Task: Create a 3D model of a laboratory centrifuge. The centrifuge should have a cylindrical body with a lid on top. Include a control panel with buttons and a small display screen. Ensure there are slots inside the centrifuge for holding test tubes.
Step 342:
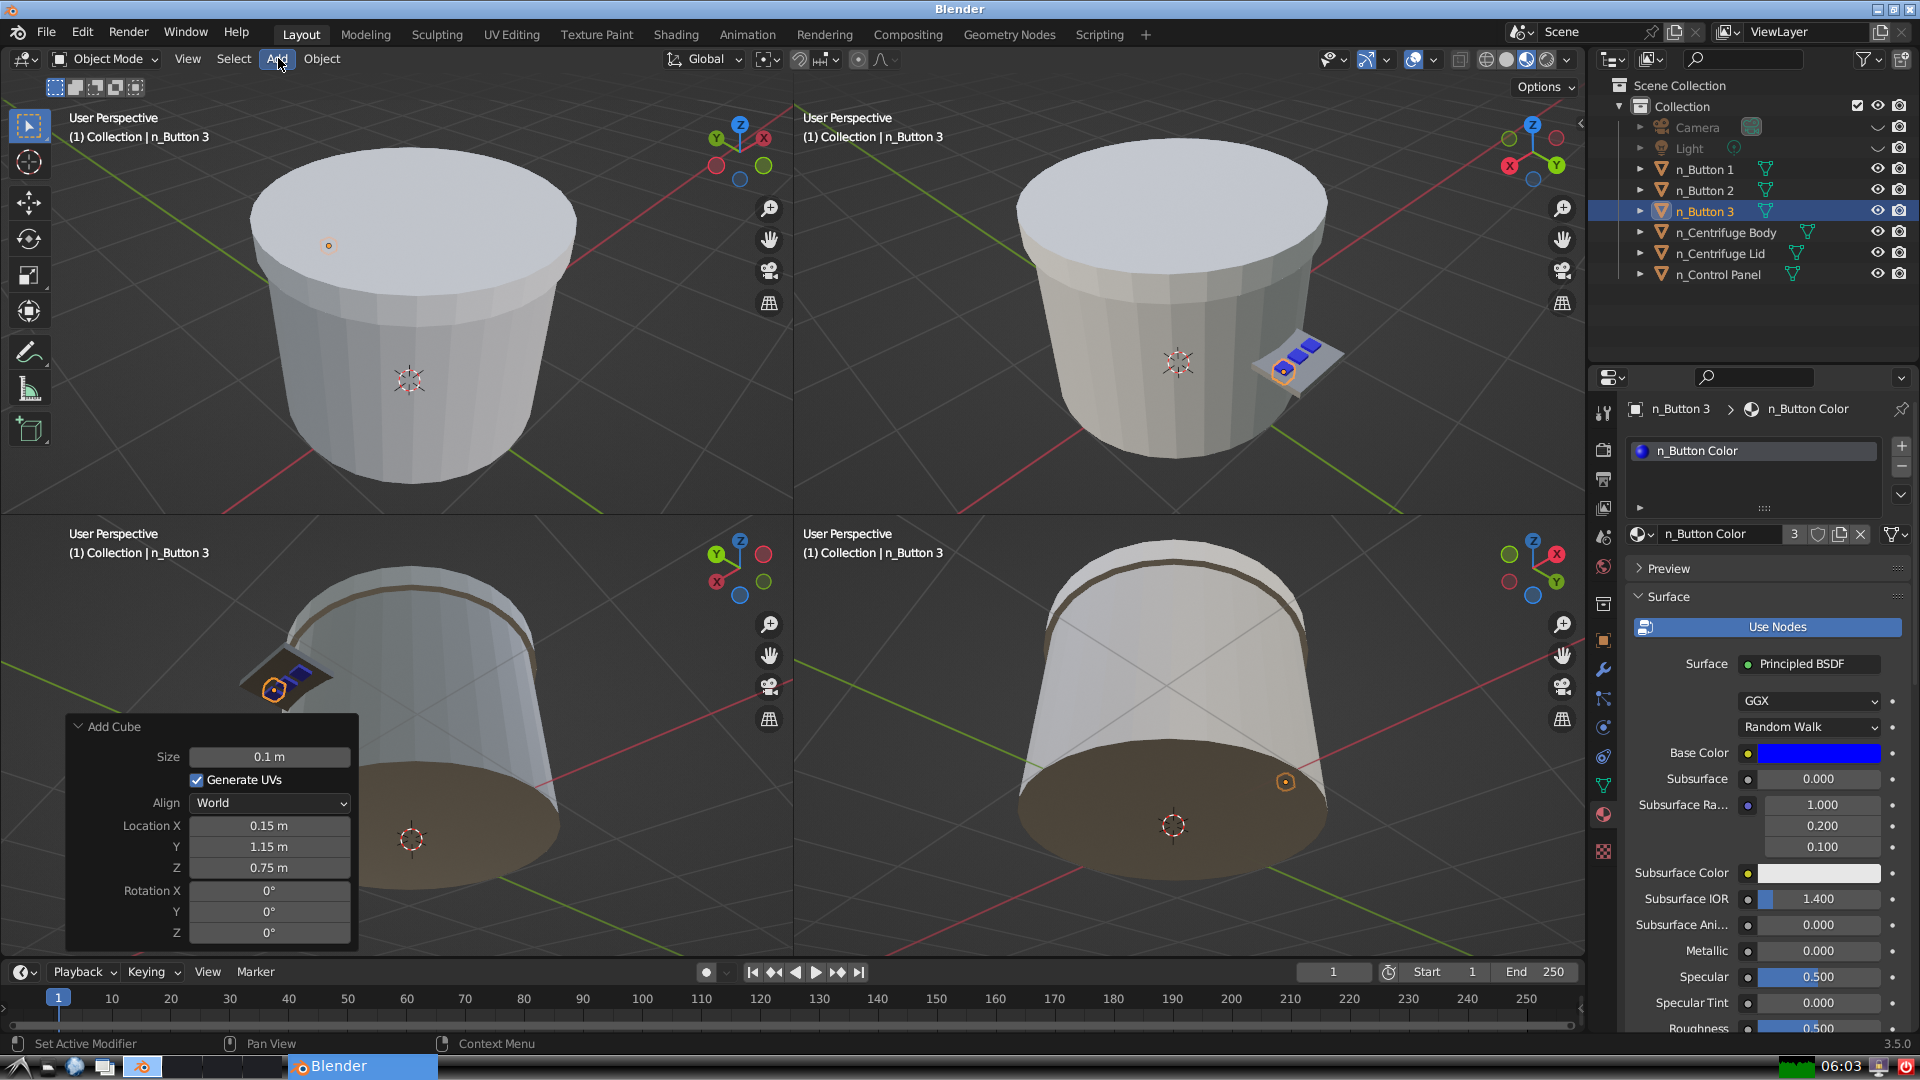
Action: click: no